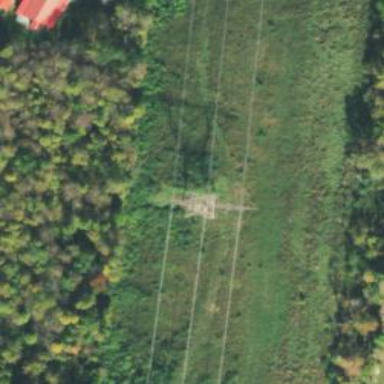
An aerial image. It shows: Lattice structure tower.